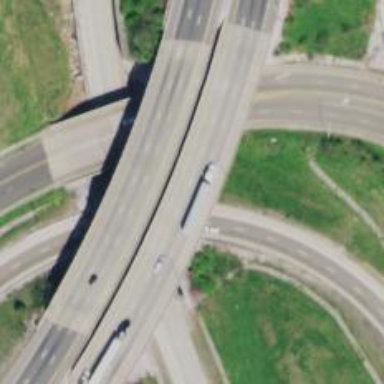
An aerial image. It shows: Bridge over motorway.